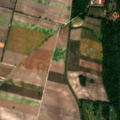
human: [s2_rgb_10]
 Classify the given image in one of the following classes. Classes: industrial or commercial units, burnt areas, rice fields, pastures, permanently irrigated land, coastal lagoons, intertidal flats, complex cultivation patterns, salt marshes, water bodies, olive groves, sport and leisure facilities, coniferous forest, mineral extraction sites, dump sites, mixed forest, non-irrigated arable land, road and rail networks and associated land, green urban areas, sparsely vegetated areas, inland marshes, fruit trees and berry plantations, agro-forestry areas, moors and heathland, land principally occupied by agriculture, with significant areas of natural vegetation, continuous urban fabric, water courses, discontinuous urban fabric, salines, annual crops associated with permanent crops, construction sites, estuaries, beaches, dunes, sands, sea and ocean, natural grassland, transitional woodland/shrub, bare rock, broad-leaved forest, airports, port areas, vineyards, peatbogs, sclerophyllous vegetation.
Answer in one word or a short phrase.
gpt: sport and leisure facilities, non-irrigated arable land, land principally occupied by agriculture, with significant areas of natural vegetation, broad-leaved forest